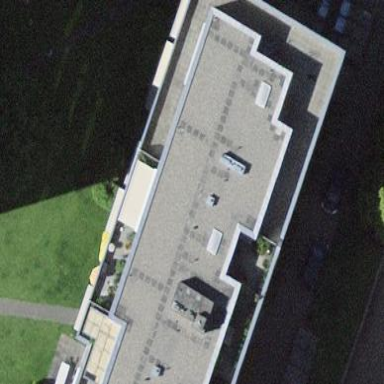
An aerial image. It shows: Flat-roofed apartment building.